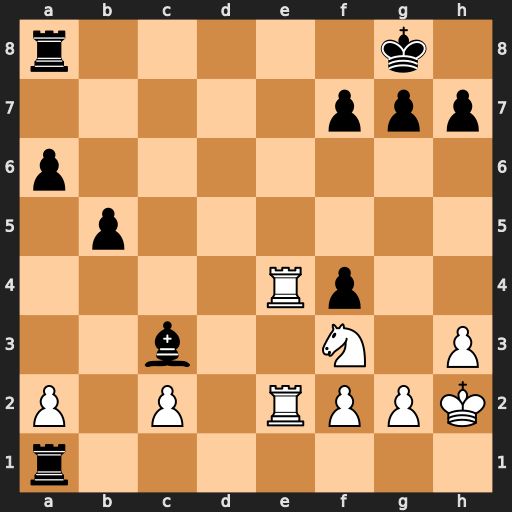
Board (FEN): r5k1/5ppp/p7/1p6/4Rp2/2b2N1P/P1P1RPPK/r7
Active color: w
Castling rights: -
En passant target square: -
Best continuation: Re8+ Rxe8 Rxe8#